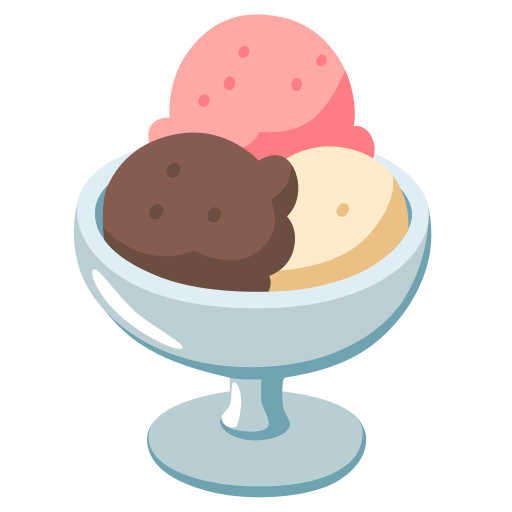
Emoji: 🍨